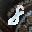
Label: 8